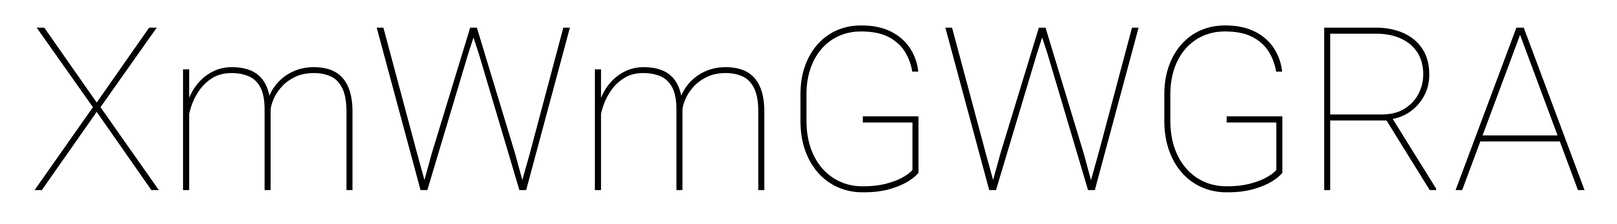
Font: Roboto_Thin